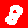
Digit: 8